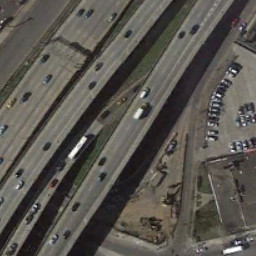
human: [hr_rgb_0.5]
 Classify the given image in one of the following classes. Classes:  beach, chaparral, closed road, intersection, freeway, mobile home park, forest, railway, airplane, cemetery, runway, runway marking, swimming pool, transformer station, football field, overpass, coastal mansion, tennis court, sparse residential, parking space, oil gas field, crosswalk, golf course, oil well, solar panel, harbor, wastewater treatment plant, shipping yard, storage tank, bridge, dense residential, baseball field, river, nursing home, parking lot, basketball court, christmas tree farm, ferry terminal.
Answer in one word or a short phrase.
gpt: overpass